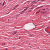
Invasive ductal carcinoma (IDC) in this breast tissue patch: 0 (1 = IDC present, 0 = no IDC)